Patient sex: M
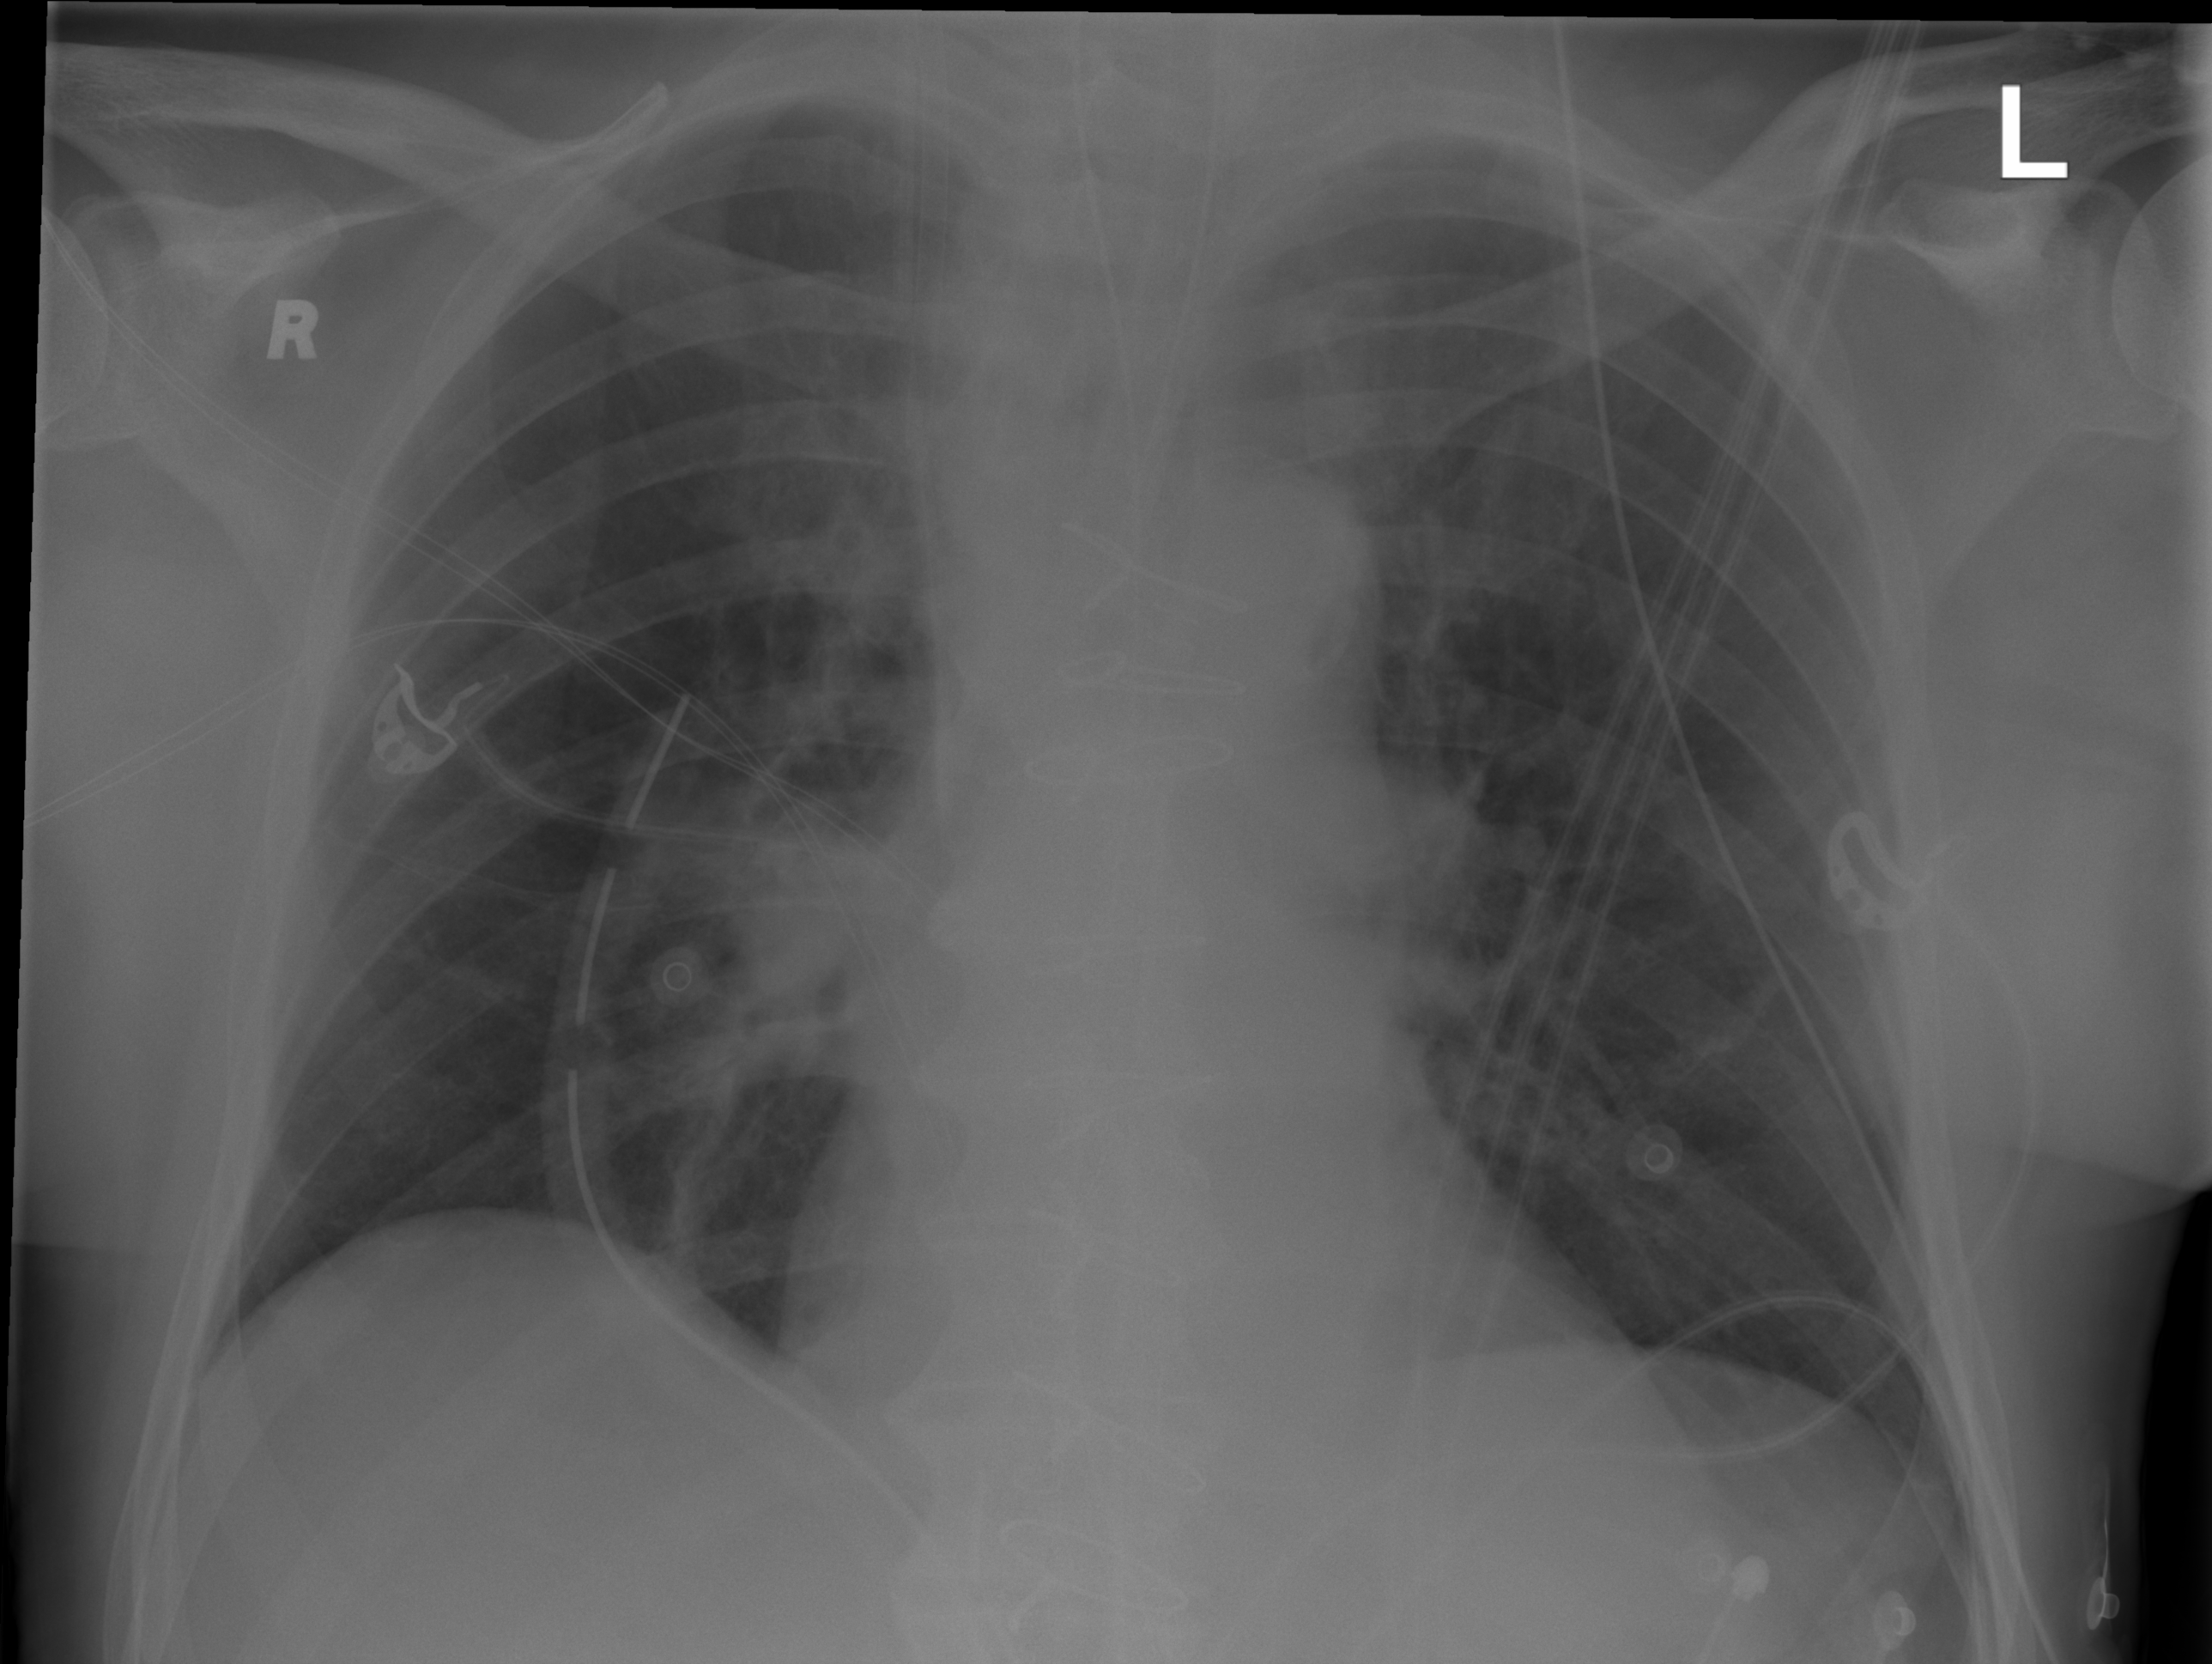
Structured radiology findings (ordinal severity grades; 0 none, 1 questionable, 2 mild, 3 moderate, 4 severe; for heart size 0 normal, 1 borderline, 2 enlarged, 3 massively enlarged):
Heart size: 0
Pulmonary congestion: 2
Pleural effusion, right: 0
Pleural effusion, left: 0
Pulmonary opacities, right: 0
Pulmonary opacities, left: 0
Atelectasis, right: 0
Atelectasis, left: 0